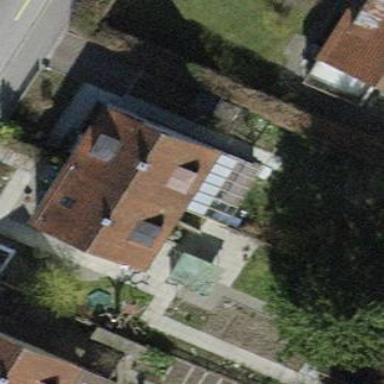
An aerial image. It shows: Semidetached house with tiled roof.